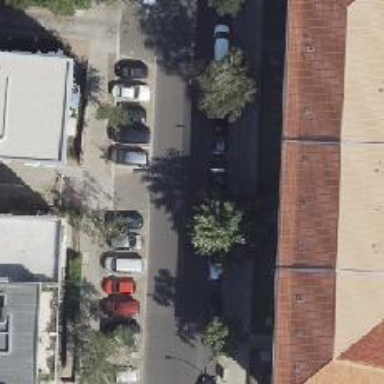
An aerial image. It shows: Residential road with asphalt surface and sidewalks on both sides. There is parallel parking on the right side of the street and perpendicular parking on the left side.